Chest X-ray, PA view. Patient: 54 years old, sex M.
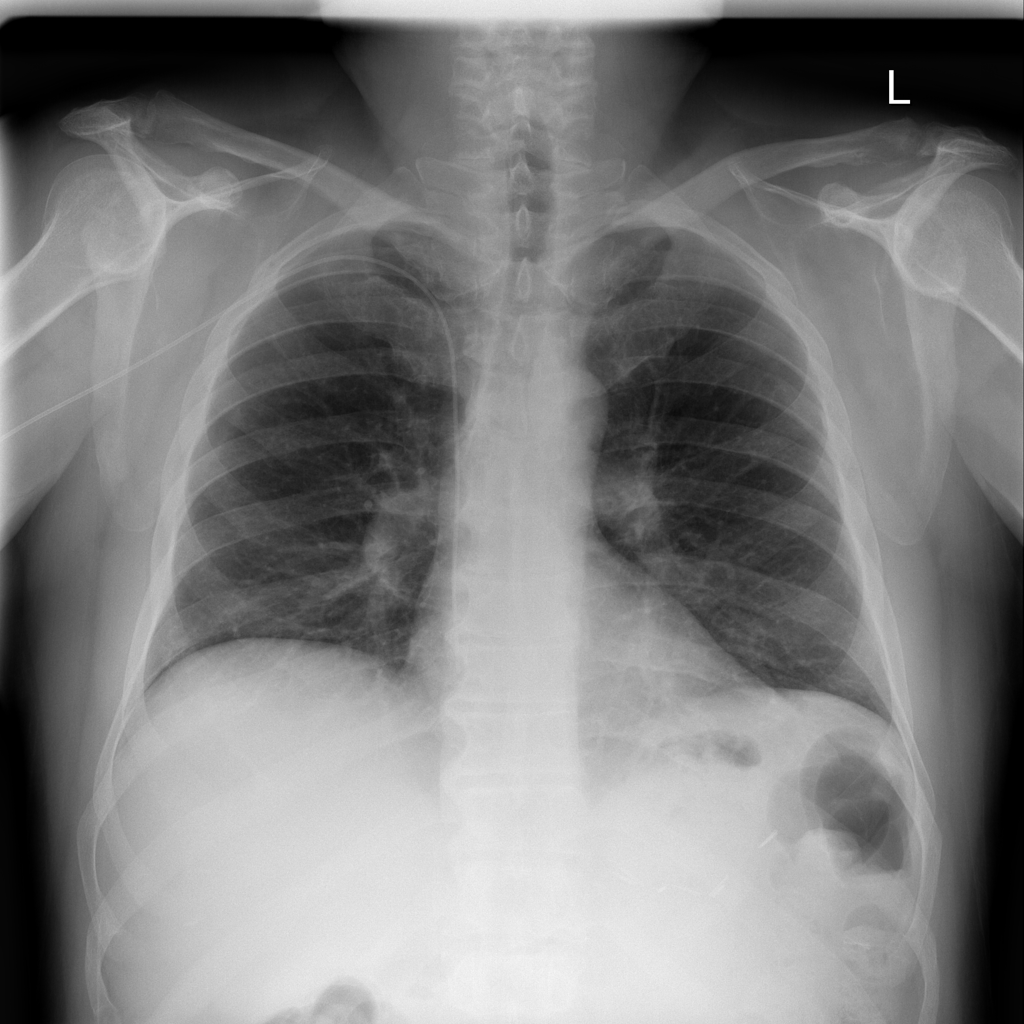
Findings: No Finding